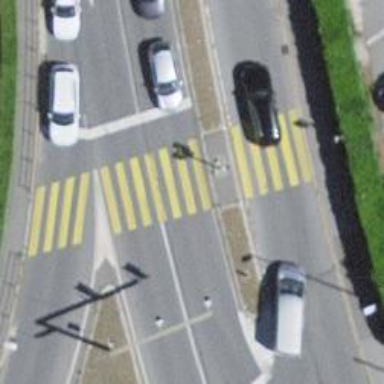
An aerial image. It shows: Uncontrolled road crossing with markings.